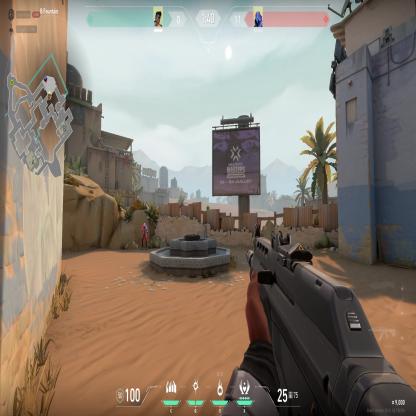
Label: enemy